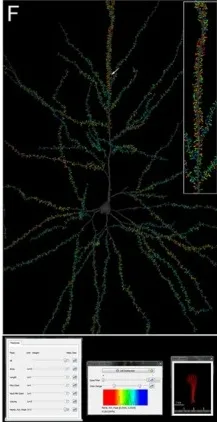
Membrane Potential Peak Values are represented by color code. Red colors represent the highest values whereas blue colors represent the lowest values. Higher magnification images of the apical dendrites are shown on the right (inset). Arrows indicate representative spines of the highest values, which are also shown on the Detail viewer widget at the bottom right. See results for further details.
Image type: pathology (immunostaining)